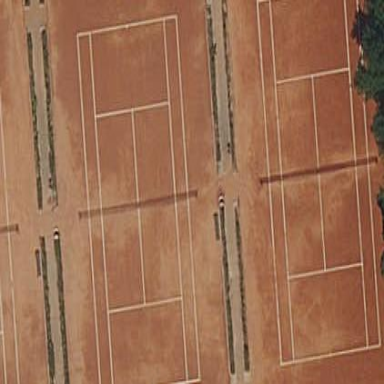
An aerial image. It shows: Tennis court on pitch.